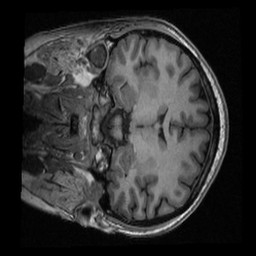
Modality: T1w
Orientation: coronal
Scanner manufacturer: ge
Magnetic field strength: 3 T
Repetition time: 0.007668 s
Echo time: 0.002928 s